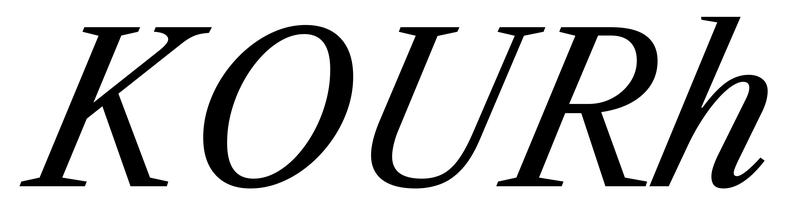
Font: LibreCaslonText-Italic_Italic